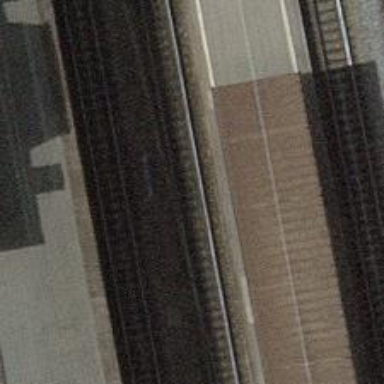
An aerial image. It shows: Railway stop with public transport stop position.